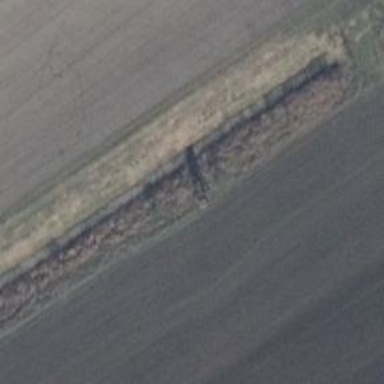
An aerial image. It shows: Hunting stand.